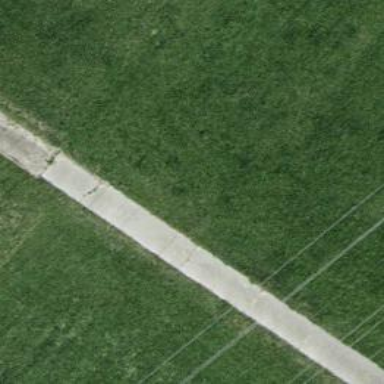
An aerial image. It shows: Track with grade2 tracktype.